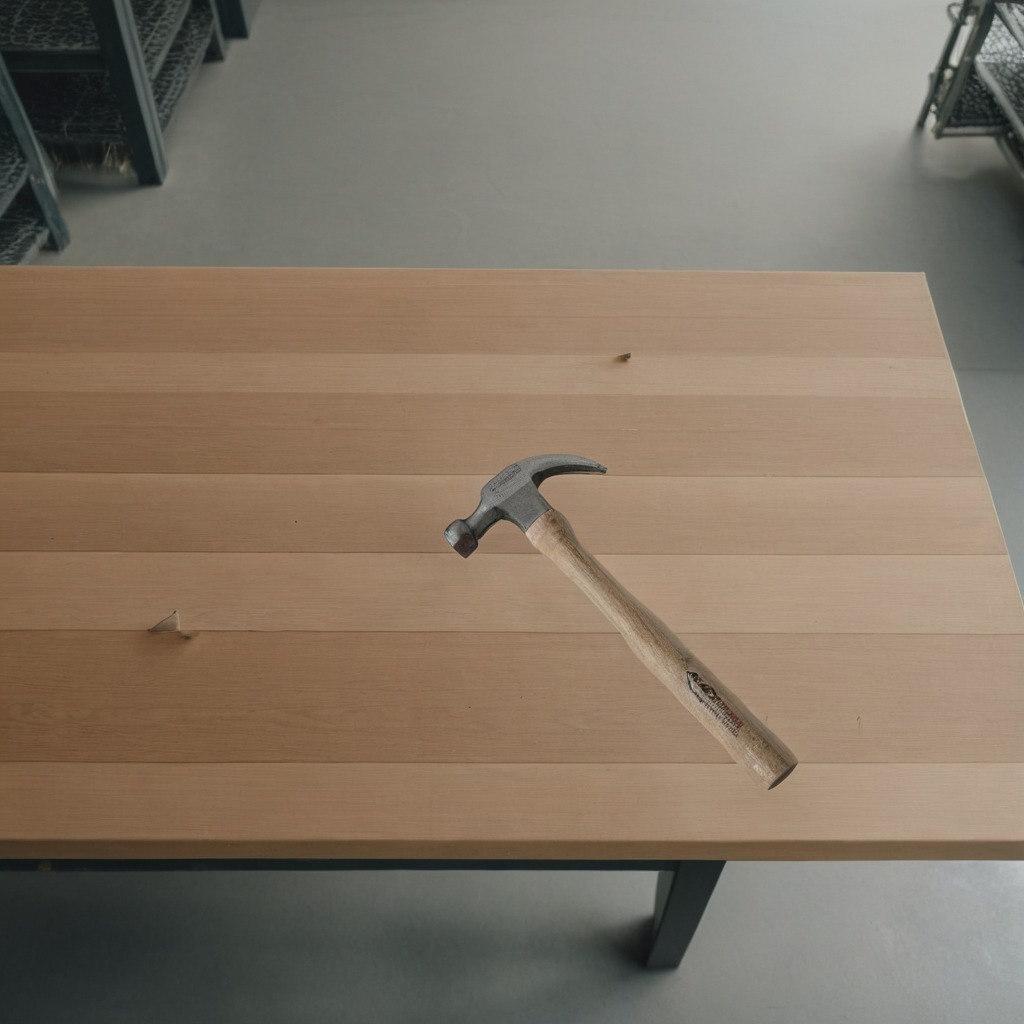
A hammer is lying on a workbench inside a coastal fishing gear workshop.